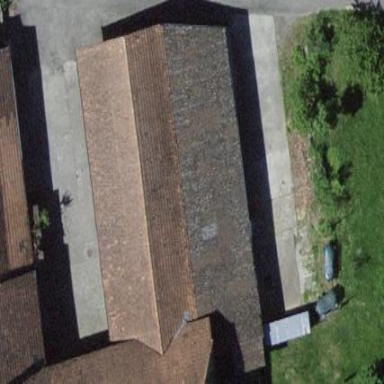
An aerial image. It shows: Barn.